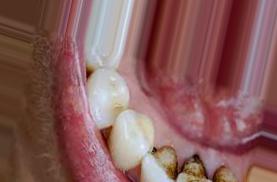
Condition: Tooth Discoloration